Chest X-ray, PA view. Patient: 22 years old, sex M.
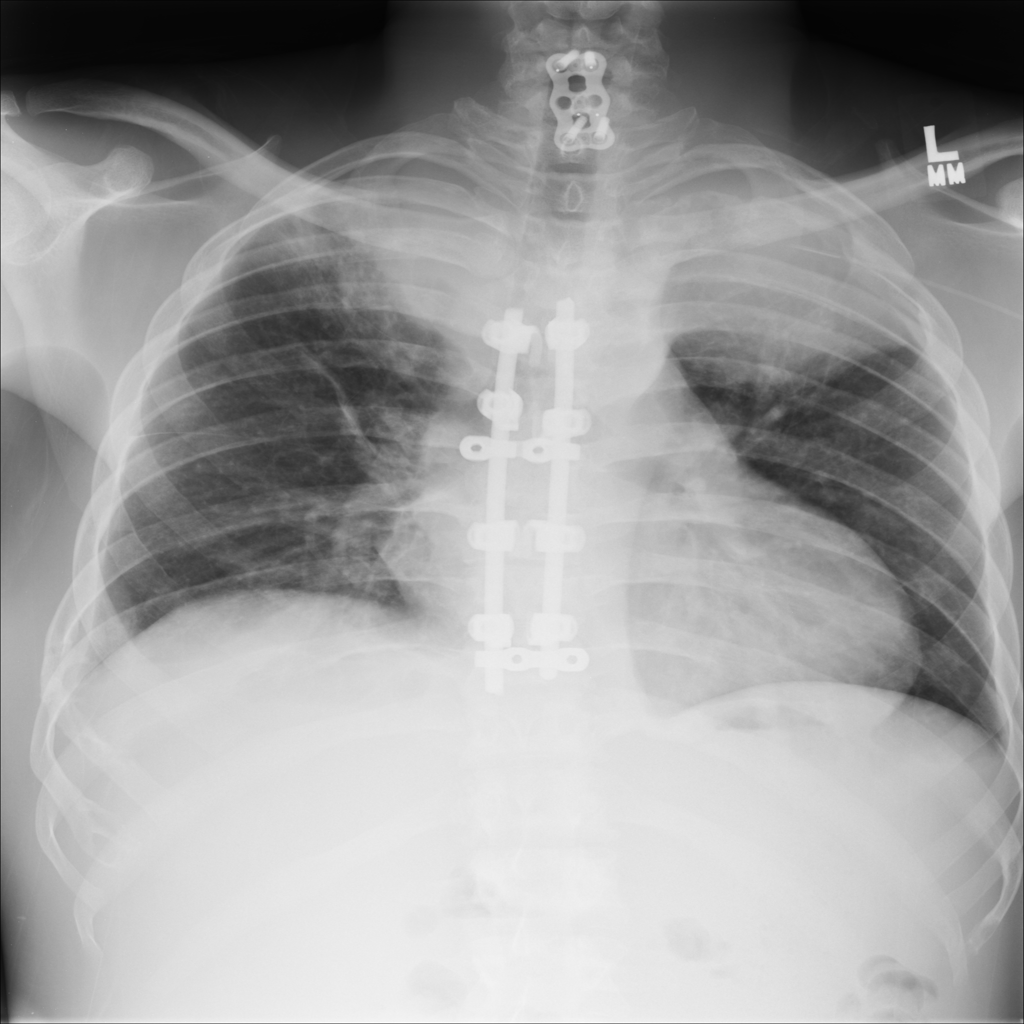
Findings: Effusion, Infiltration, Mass